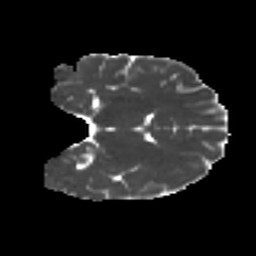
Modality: MD
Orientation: coronal
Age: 24
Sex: male
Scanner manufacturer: ge
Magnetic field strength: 3 T
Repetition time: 7.8 s
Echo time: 0.0609 s